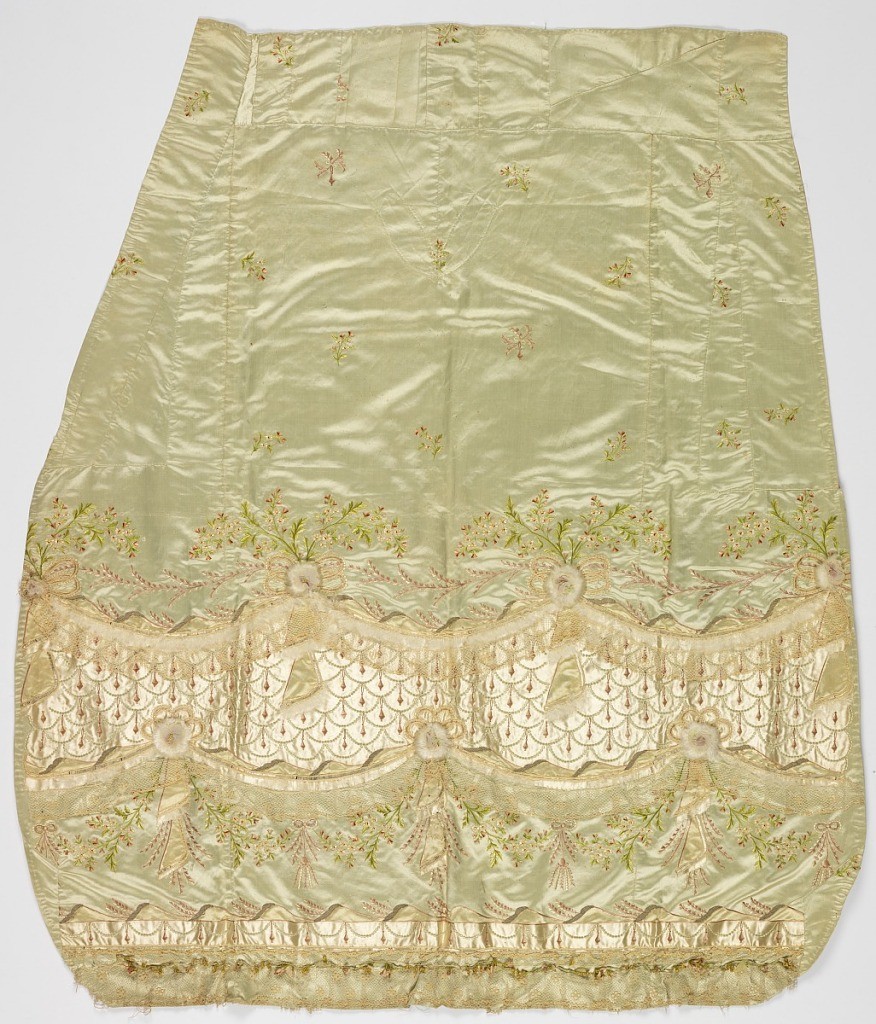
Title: Dress panel
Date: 1780–89
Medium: silk, silk chenille, silk-wrapped corrugated strips of flat metal, silk-wrapped wire coils, feathers, brilliants, paper Technique: embroidery on 8-harness satin using satin, stem and couching stitches, 5-harness satin appliqué
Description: Pale blue satin embroidered in colored silks with accents of brilliants and trimmed with lace. Parts of the design are outlined using white feathers. Small detached flower clusters on body, festoons and flower clusters, and an appliqued shaped band of white satin embroidered in an imbricated pattern with a diamond-shape drop in each scale. Below are flower clusters with lace and trimming at bottom.